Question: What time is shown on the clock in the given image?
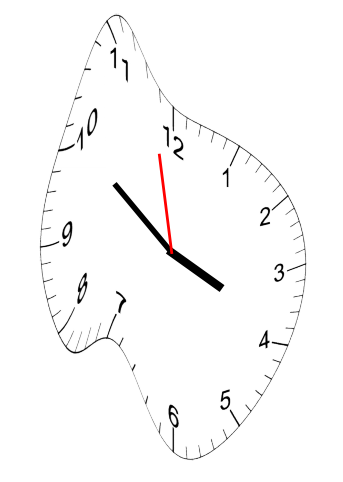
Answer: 03:50:58